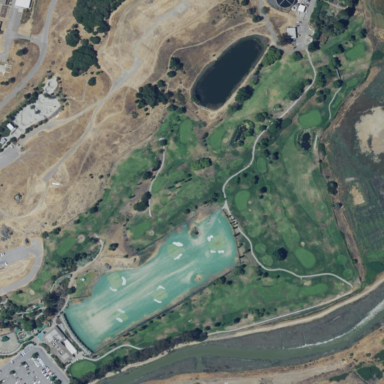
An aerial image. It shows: Golf course.